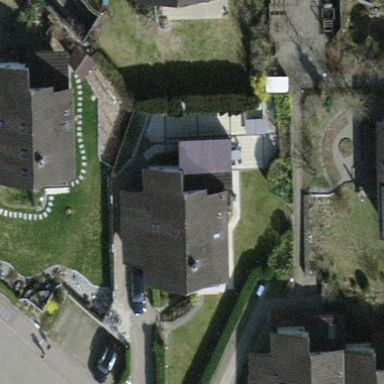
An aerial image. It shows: Detached building.